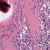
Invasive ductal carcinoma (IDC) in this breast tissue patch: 1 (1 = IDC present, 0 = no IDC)